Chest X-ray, PA view. Patient: 33 years old, sex M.
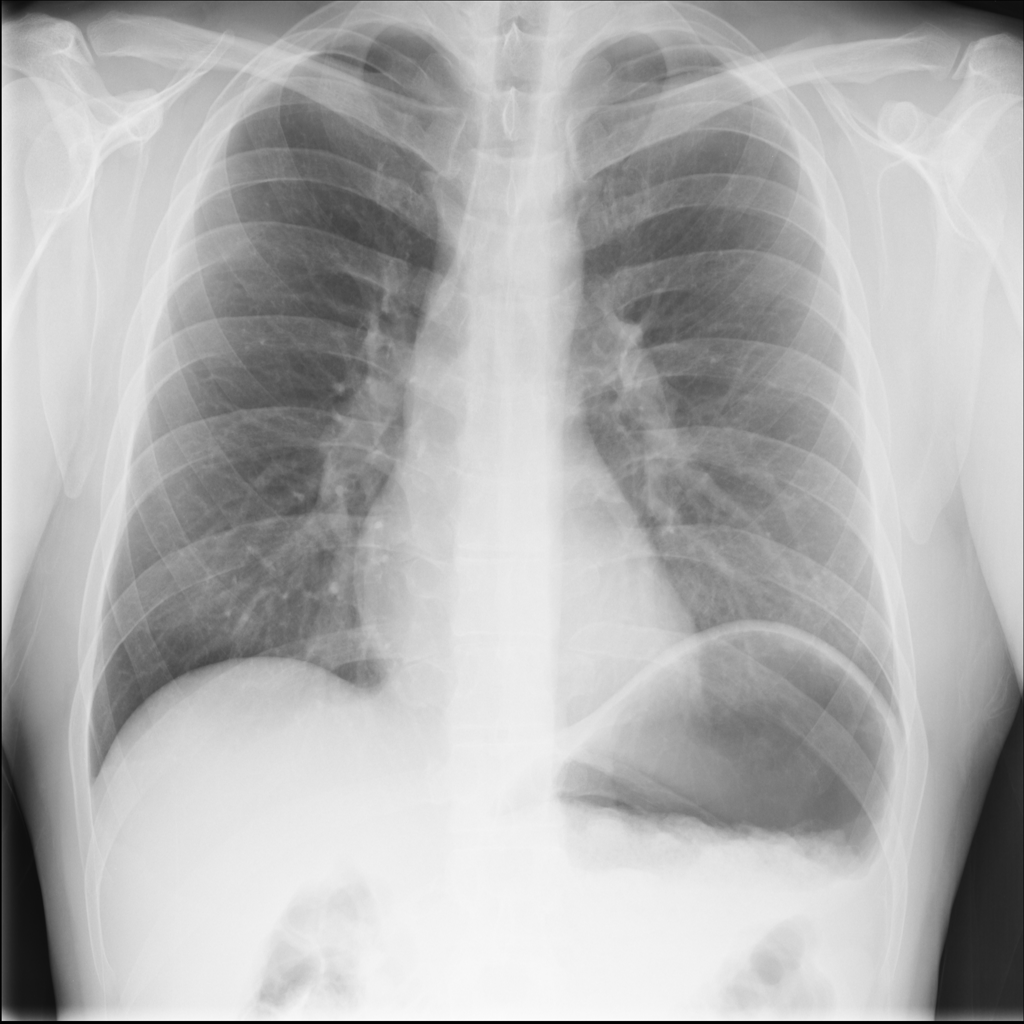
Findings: No Finding